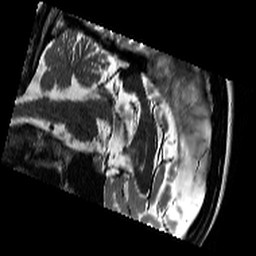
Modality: T2w
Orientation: sagittal
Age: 27
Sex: female
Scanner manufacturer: siemens
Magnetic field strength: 3 T
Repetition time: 11.39 s
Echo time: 0.09 s